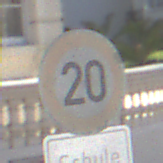
Verkehrszeichen: Geschwindigkeit20
Zusatzzeichen unten: HinweisDurchVerbaleAngabe8
Umgebung: Outdoor, Urban
Tageszeit: MorningAfternoon
Wetter: PartlyCloudy
Licht: Natural
Jahreszeit: NotSpecified
Kontrast: HighContrast